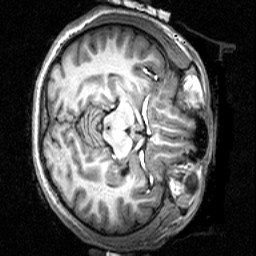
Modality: T1w
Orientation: axial
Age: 19
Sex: female